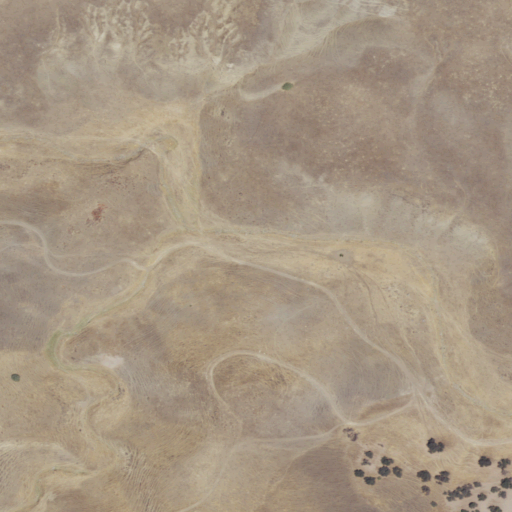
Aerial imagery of valley in California named Twentyfive Canyon containing grassland, open development, and shrub